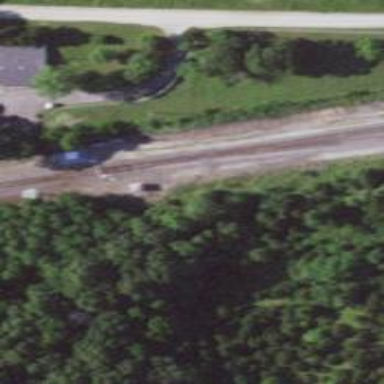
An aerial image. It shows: Junction on the railway.